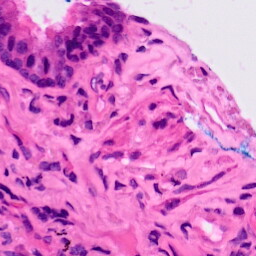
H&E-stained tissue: Lung